Question: I want to show a specific part of an external website on my website.

How do I do this?
Can this action be illegal in some way?
**no embed available on this website. It looks pretty old too.
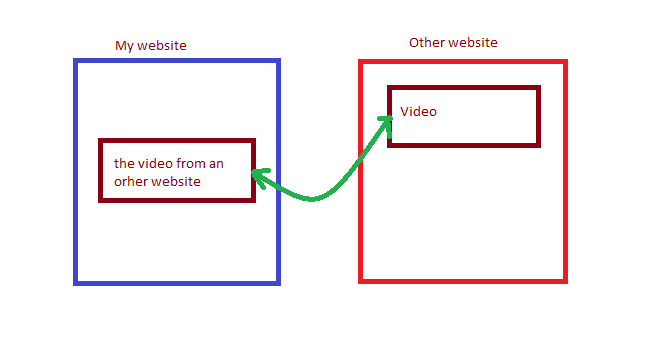
Answer: '<div id="ab"><iframe src="//hodekar.tk"></iframe></div>'and this css'#ab { display : block; overflow : hidden} iframe{ margin: -50px -60px}'
use minus margin so it will goes in that div and unuseful content will not be displayed in webpage. specify height of div and iframe